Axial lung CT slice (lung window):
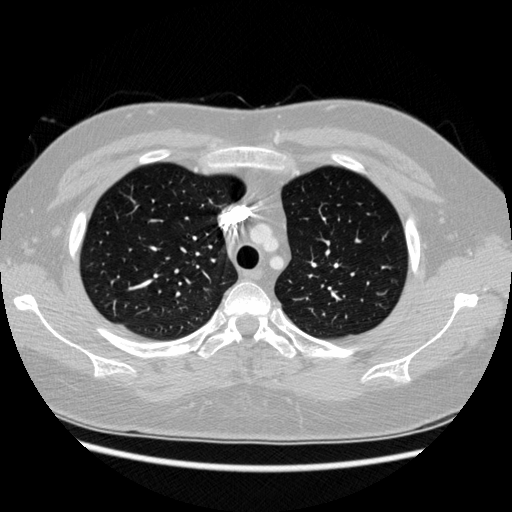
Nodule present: no